Interaction volume radius: 5 \u00c5
Interaction volume height: 20 \u00c5
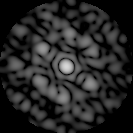
Disorder parameter: 0.6528